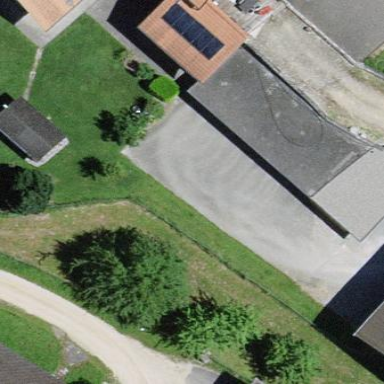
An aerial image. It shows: View of roof of building.